Question: I have is a calendar at the top and a series of columns below. If a date is input in the columns below I want the calendar automatically to change colour to match.
Is this possible without matching each individual cell?

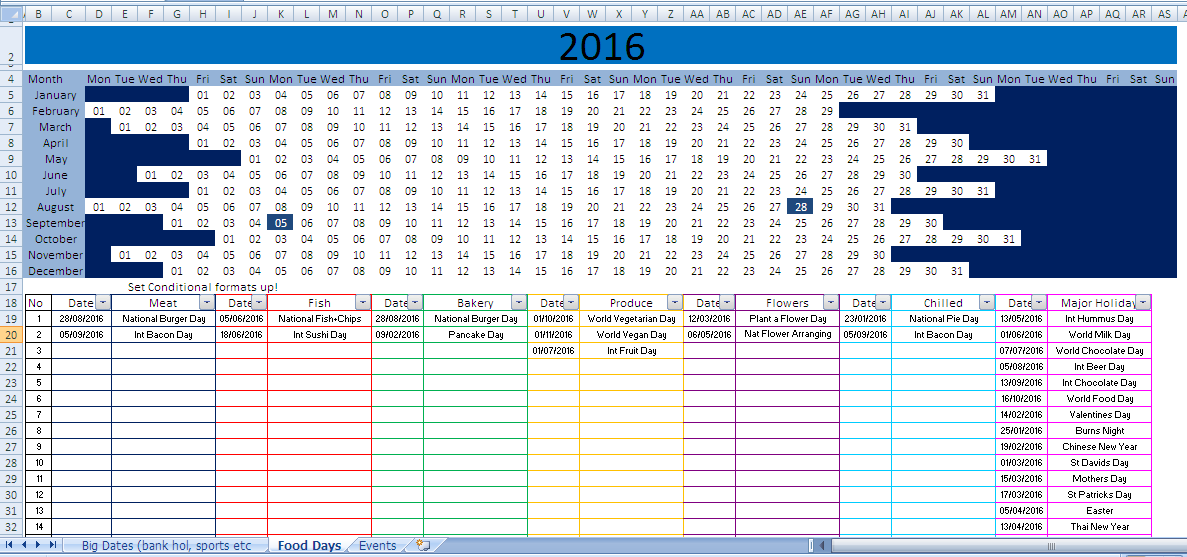
Answer: If all of the day numbers are actually dates formatted as dd you can apply a conditional format on the whole range with the formula. The relative reference will do the rest.
'''
=ISNUMBER(MATCH(D5,$C$19:$C$100,0))
'''